Question: I have an application in which I want to create a chart like this:

. In what way can I do this?
<URL>
P.S.: I can directly open the url in a webview.
Thanks in advance!
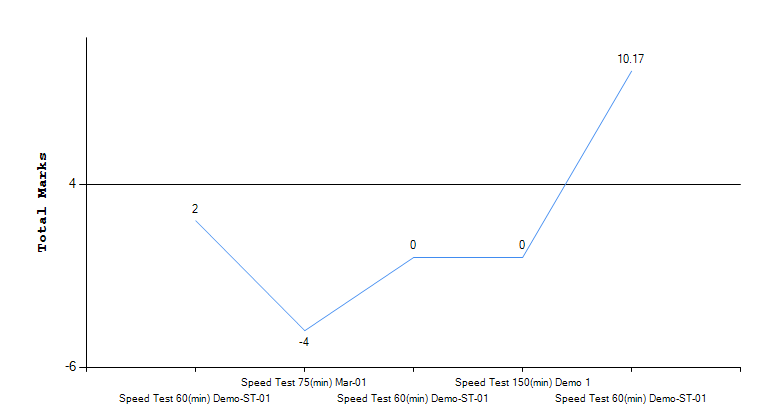
Answer: If you want an alternative to google chart wizard, you can use achartengine.
<URL>.
Tutorials are available at
<URL>.
List if links that can help learn achartengine
<URL>
<URL>
<URL>